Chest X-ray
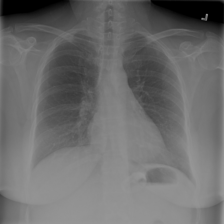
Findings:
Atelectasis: negative
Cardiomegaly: negative
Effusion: negative
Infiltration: negative
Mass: negative
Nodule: negative
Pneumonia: negative
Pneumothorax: negative
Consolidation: negative
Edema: negative
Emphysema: negative
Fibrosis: negative
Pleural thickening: negative
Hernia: negative